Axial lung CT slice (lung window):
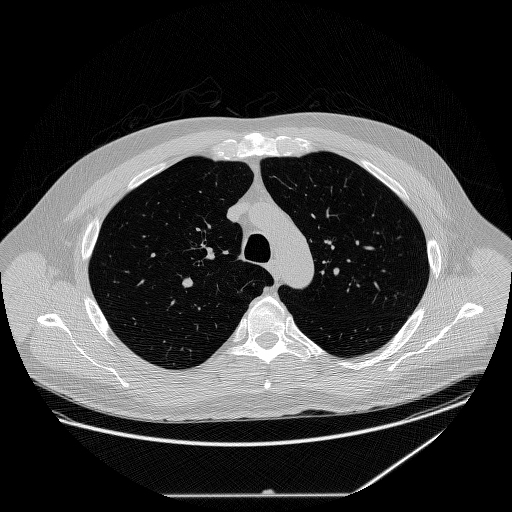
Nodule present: no